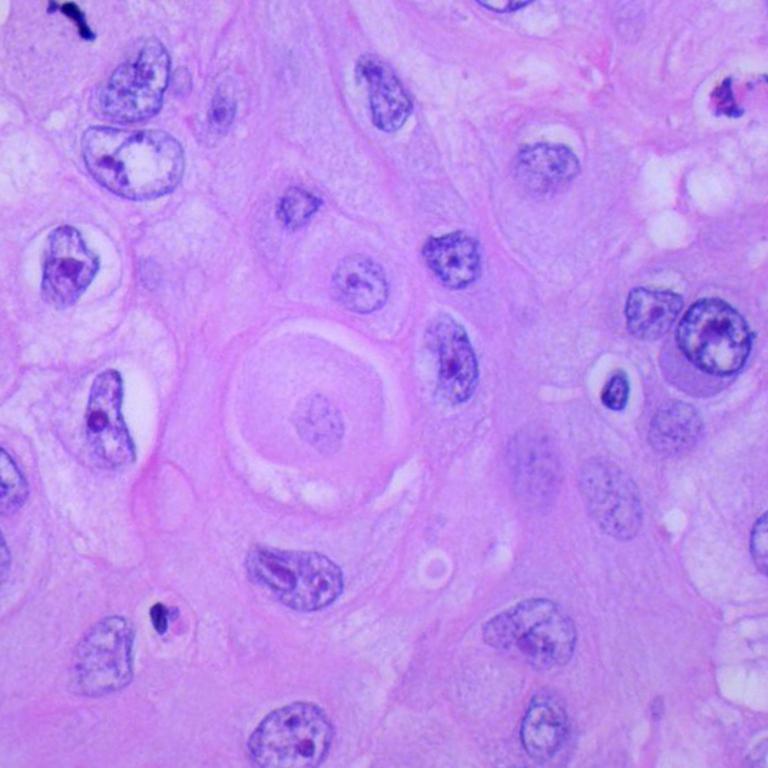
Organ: lung
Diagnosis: squamous carcinomas